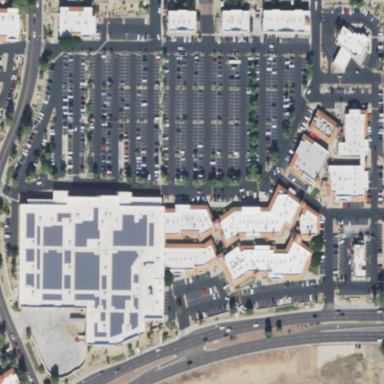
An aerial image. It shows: Retail area.